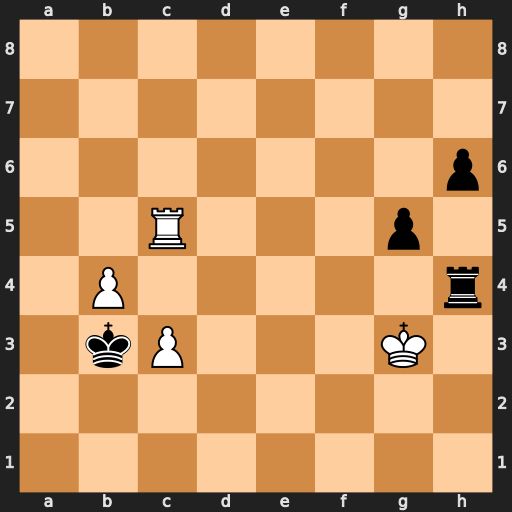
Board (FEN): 8/8/7p/2R3p1/1P5r/1kP3K1/8/8
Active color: w
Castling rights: -
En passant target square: -
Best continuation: b5 h5 b6